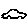
Label: car